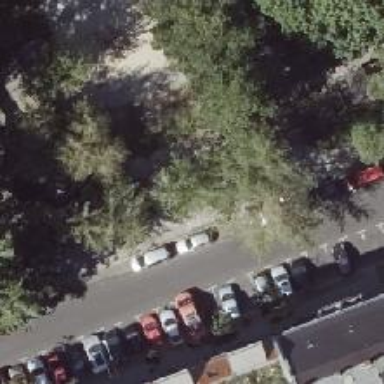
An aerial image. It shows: Street lamp support.